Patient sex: M
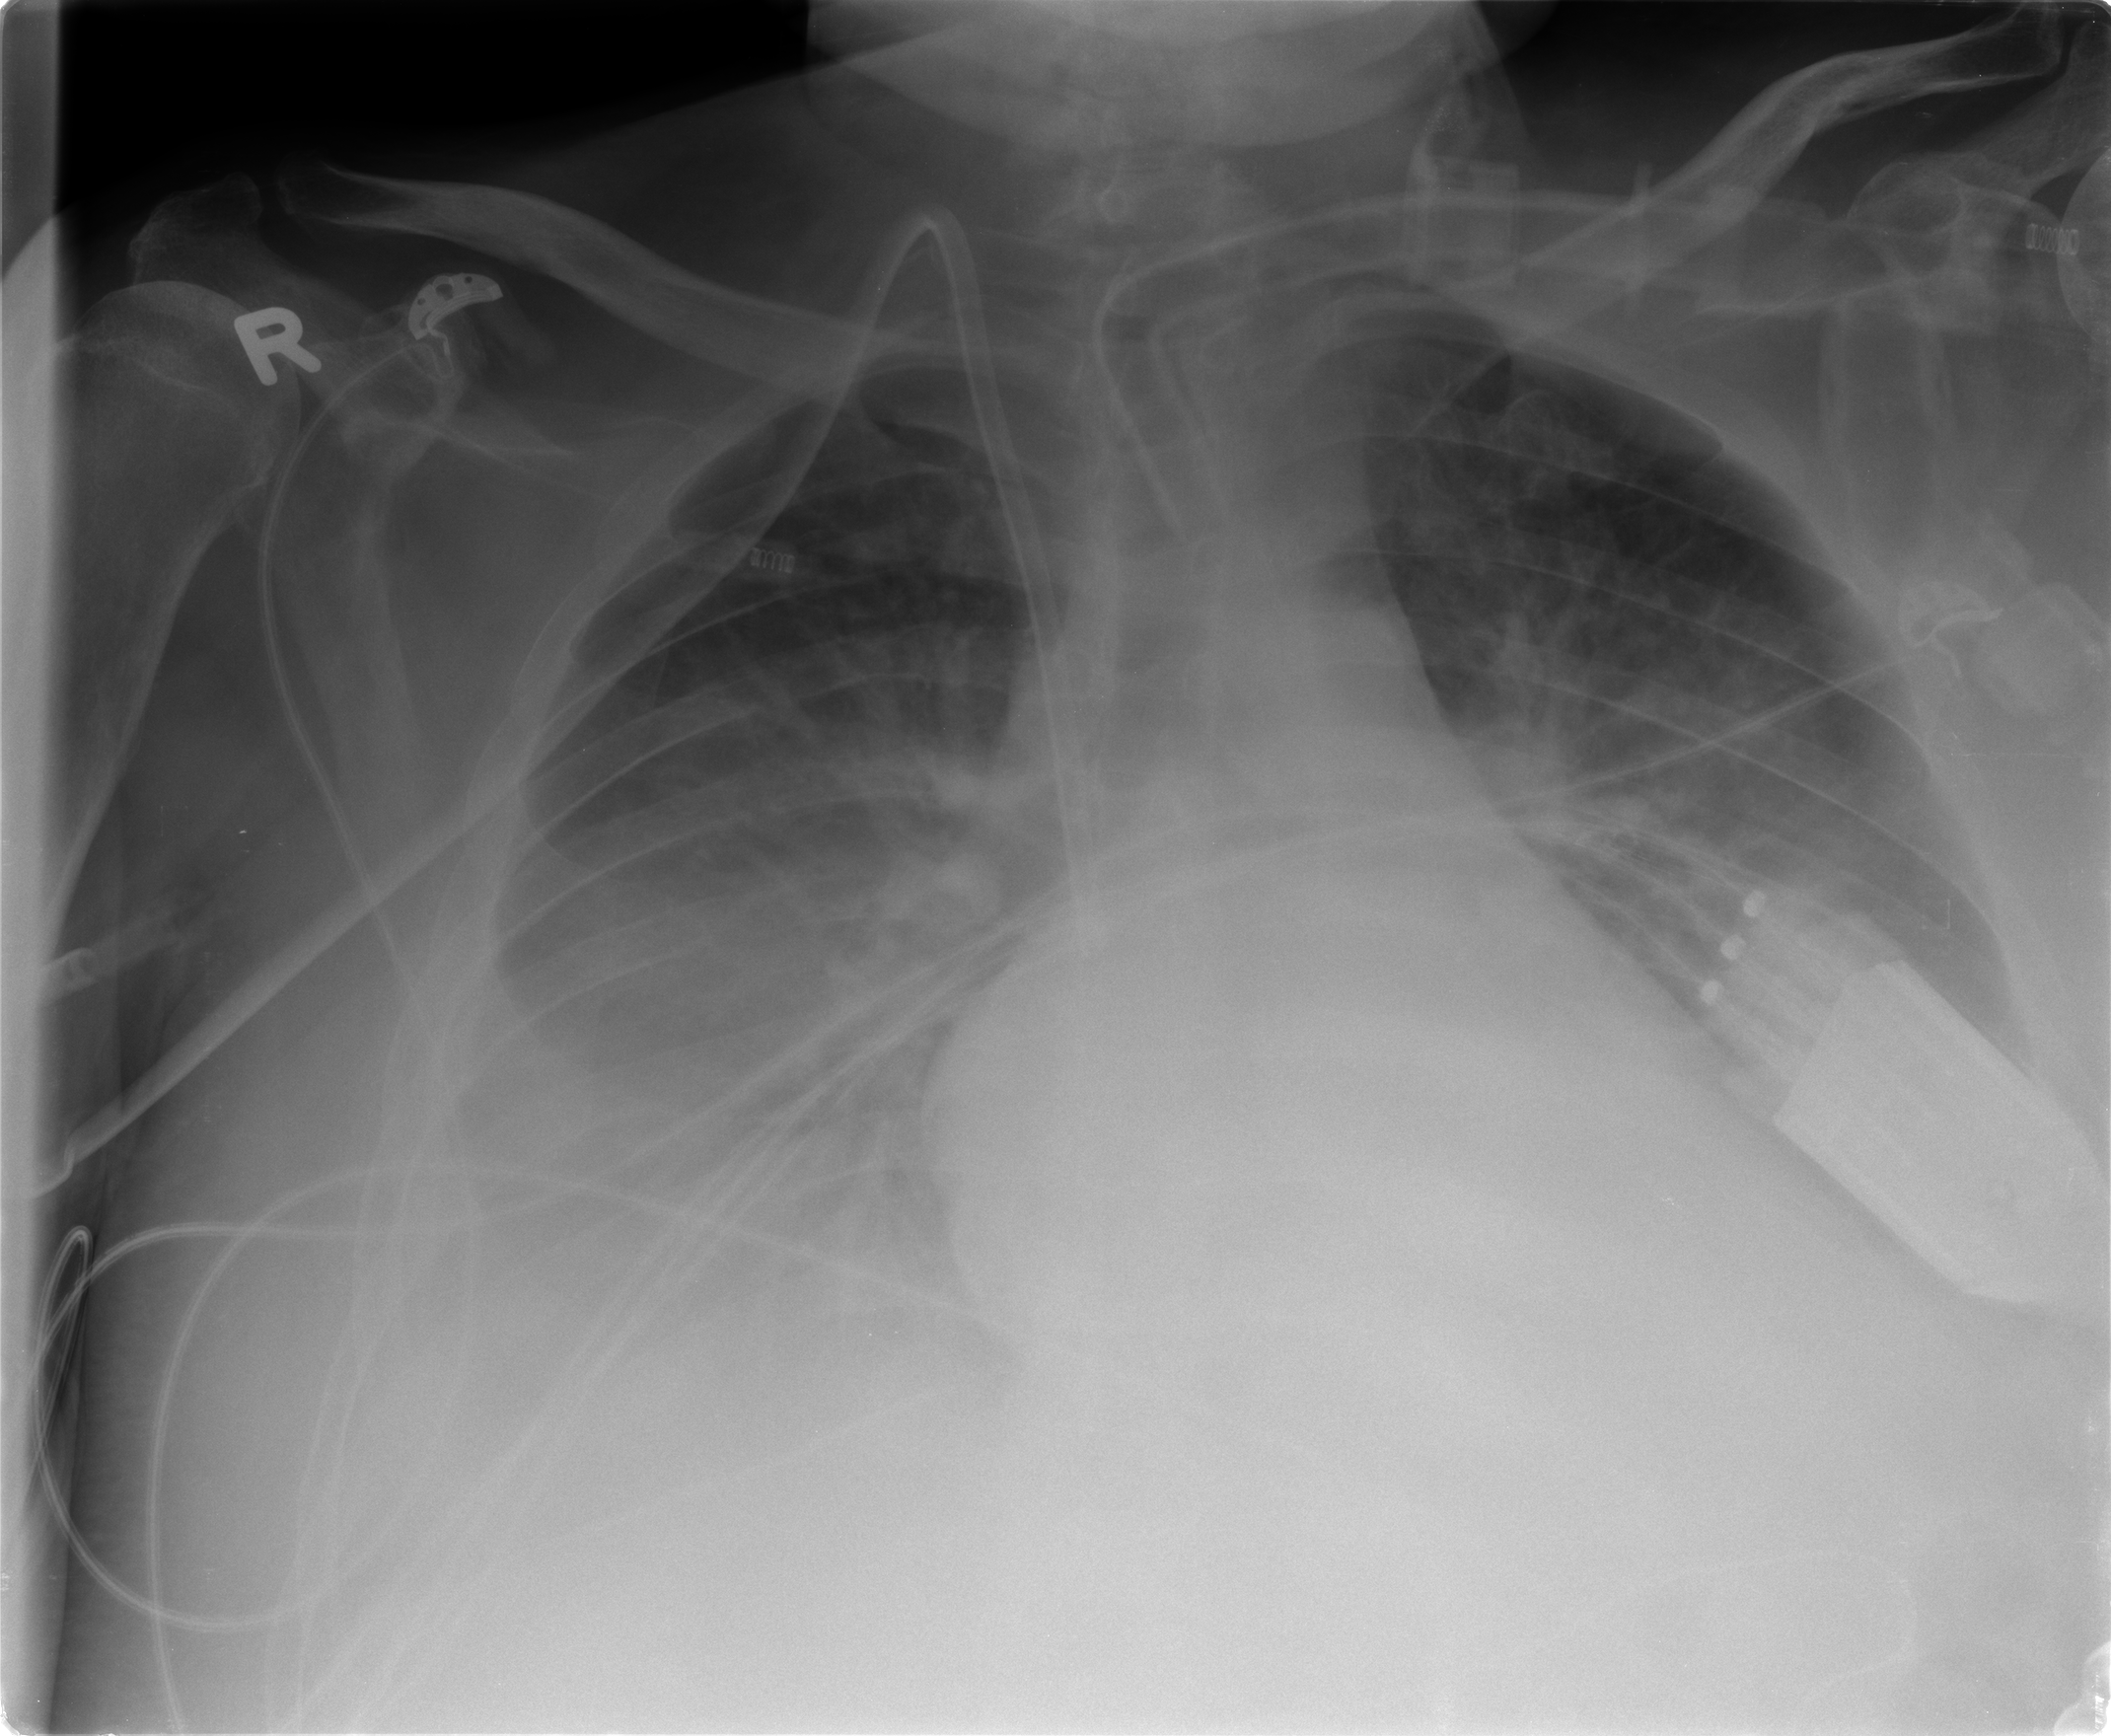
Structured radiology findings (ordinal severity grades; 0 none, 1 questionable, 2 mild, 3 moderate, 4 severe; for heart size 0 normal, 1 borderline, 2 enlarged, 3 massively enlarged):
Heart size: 0
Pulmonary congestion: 2
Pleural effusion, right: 3
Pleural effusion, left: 2
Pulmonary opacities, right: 0
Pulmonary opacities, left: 2
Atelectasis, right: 2
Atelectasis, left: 2